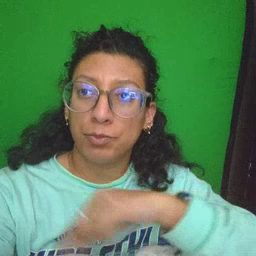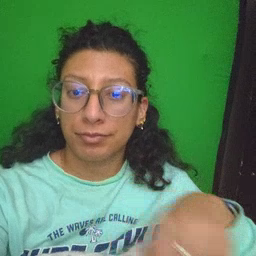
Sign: weus